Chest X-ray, PA view. Patient: 68 years old, sex M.
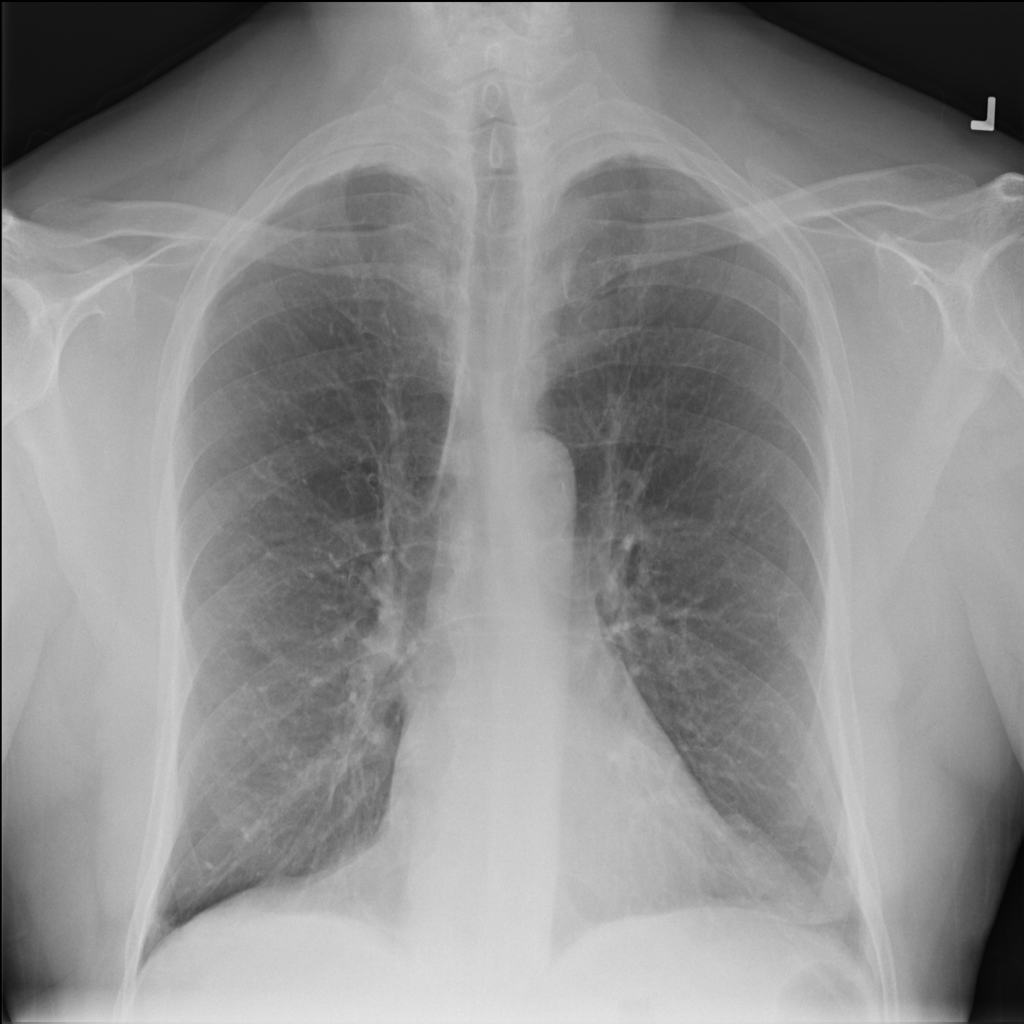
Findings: Atelectasis